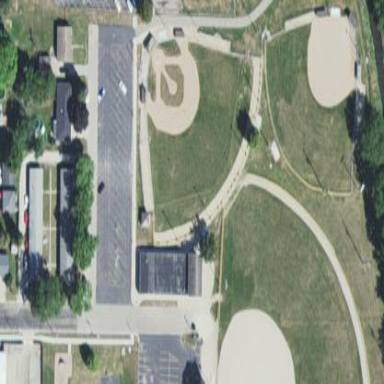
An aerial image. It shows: Baseball pitch for leisure and sports activities.